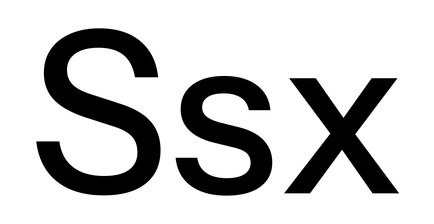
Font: InstrumentSans_Medium